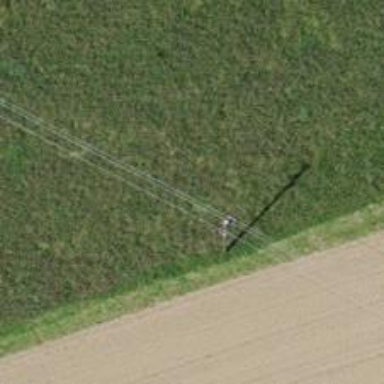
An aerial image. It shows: Power pole.